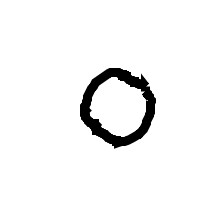
Shape: circle